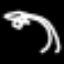
Label: palm tree